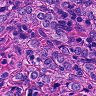
Metastatic tissue present: yes